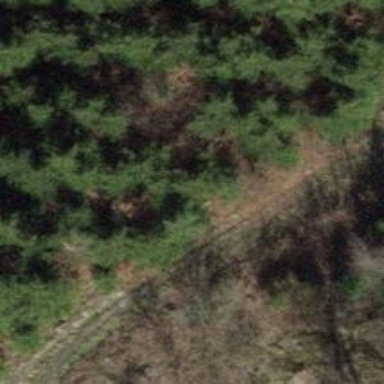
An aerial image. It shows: Track with grade 4 track type.